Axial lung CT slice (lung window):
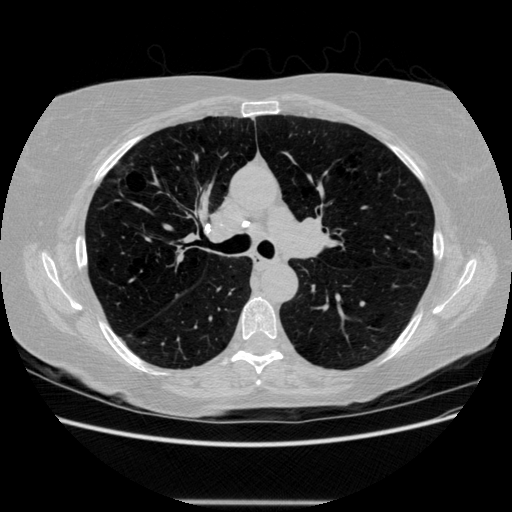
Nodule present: no